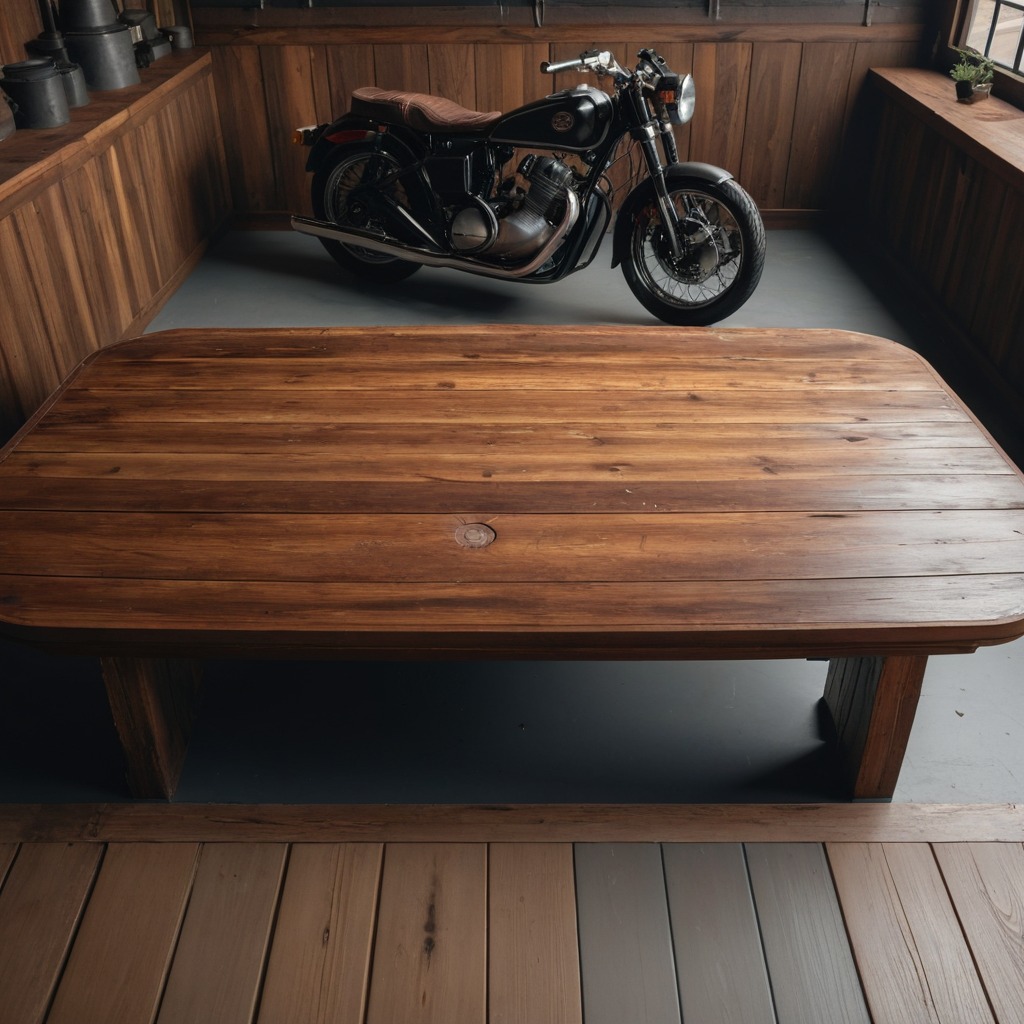
A flat metal washer is lying on the oil-spilled wooden table in a vintage motorcycle garage.